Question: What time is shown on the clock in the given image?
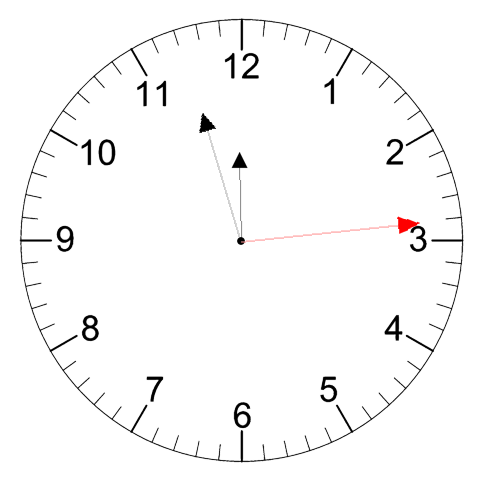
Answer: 11:57:14